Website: bh-photo
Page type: store-pickup
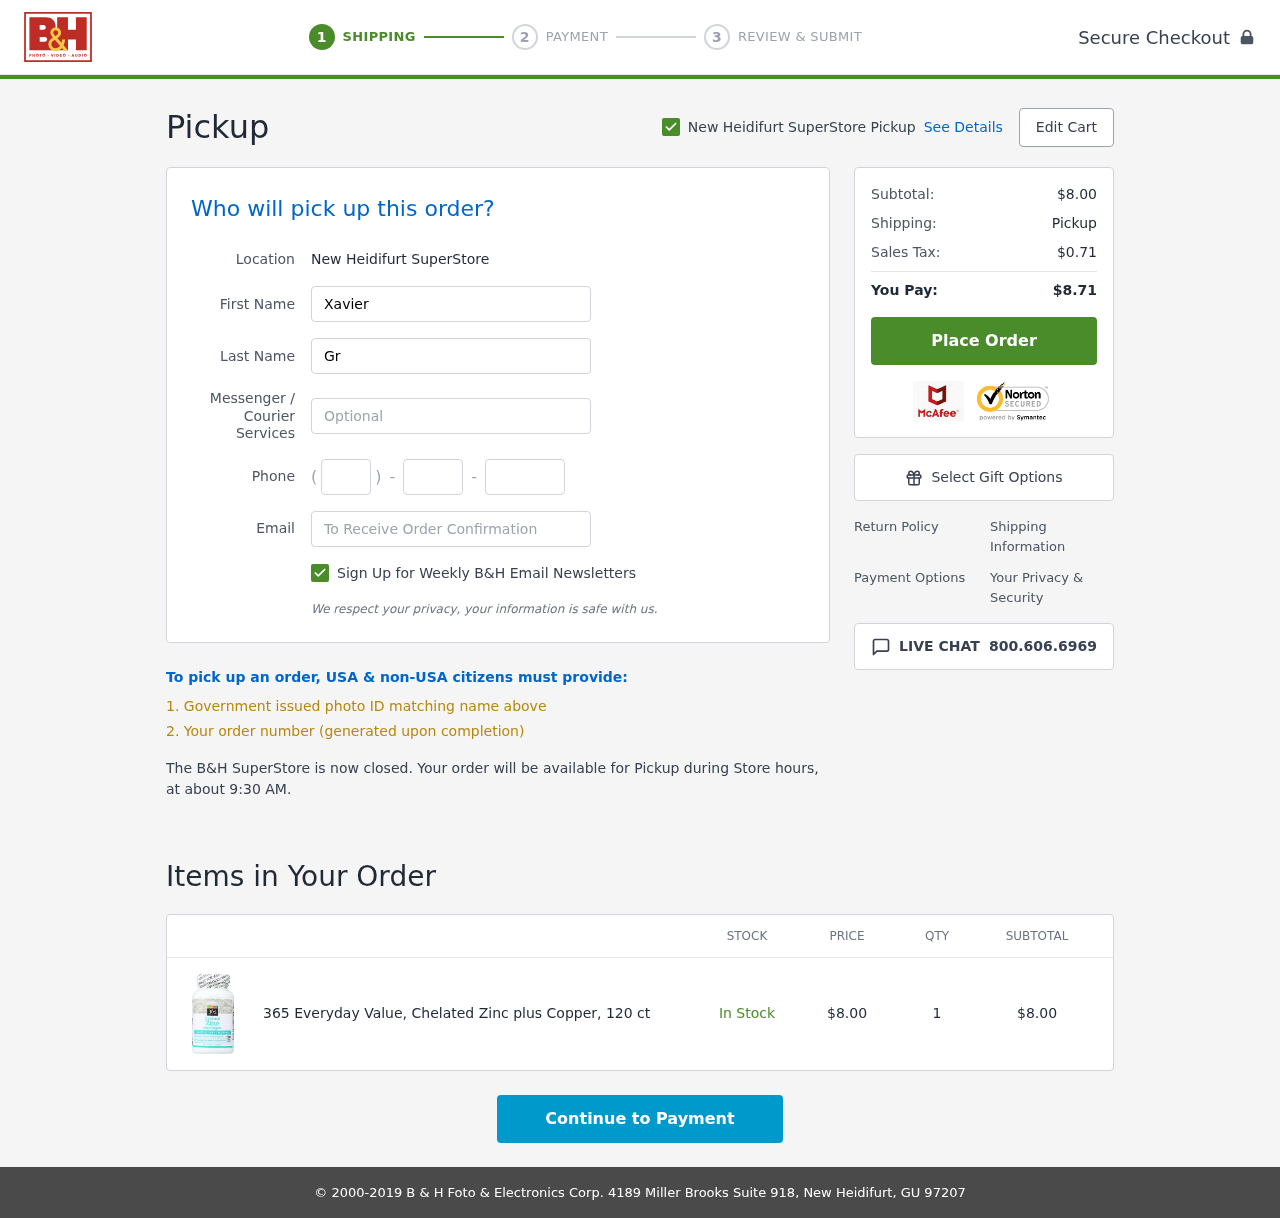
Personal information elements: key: PII_EMAIL
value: xgray@yahoo.com
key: PII_FIRSTNAME
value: Xavier
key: PII_LASTNAME
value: Gray
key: PII_LOCATION1_CITY
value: New Heidifurt SuperStore Pickup
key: PII_LOCATION1_CITY
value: New Heidifurt SuperStore
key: PII_PHONE_AREA
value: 436
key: PII_PHONE_PREFIX
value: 623
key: PII_PHONE_SUFFIX
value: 6453
Product elements: key: PRODUCT1_NAME
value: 365 Everyday Value, Chelated Zinc plus Copper, 120 ct
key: PRODUCT1_PRICE
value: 8
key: PRODUCT1_QUANTITY
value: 1
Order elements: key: ORDER_SUBTOTAL
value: $8.00
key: ORDER_TAX
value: $0.71
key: ORDER_TOTAL
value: $8.71